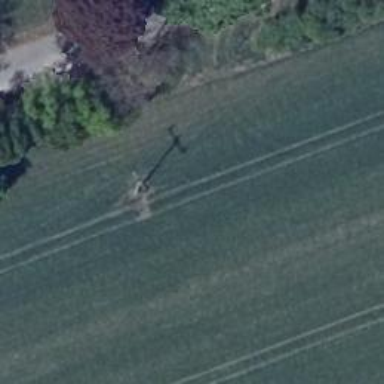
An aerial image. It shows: Minor power line.